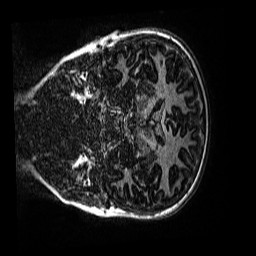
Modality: MP2RAGE
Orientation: coronal
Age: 10
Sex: female
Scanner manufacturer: siemens
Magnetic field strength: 3 T
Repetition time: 4 s
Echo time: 0.00299 s